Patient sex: M
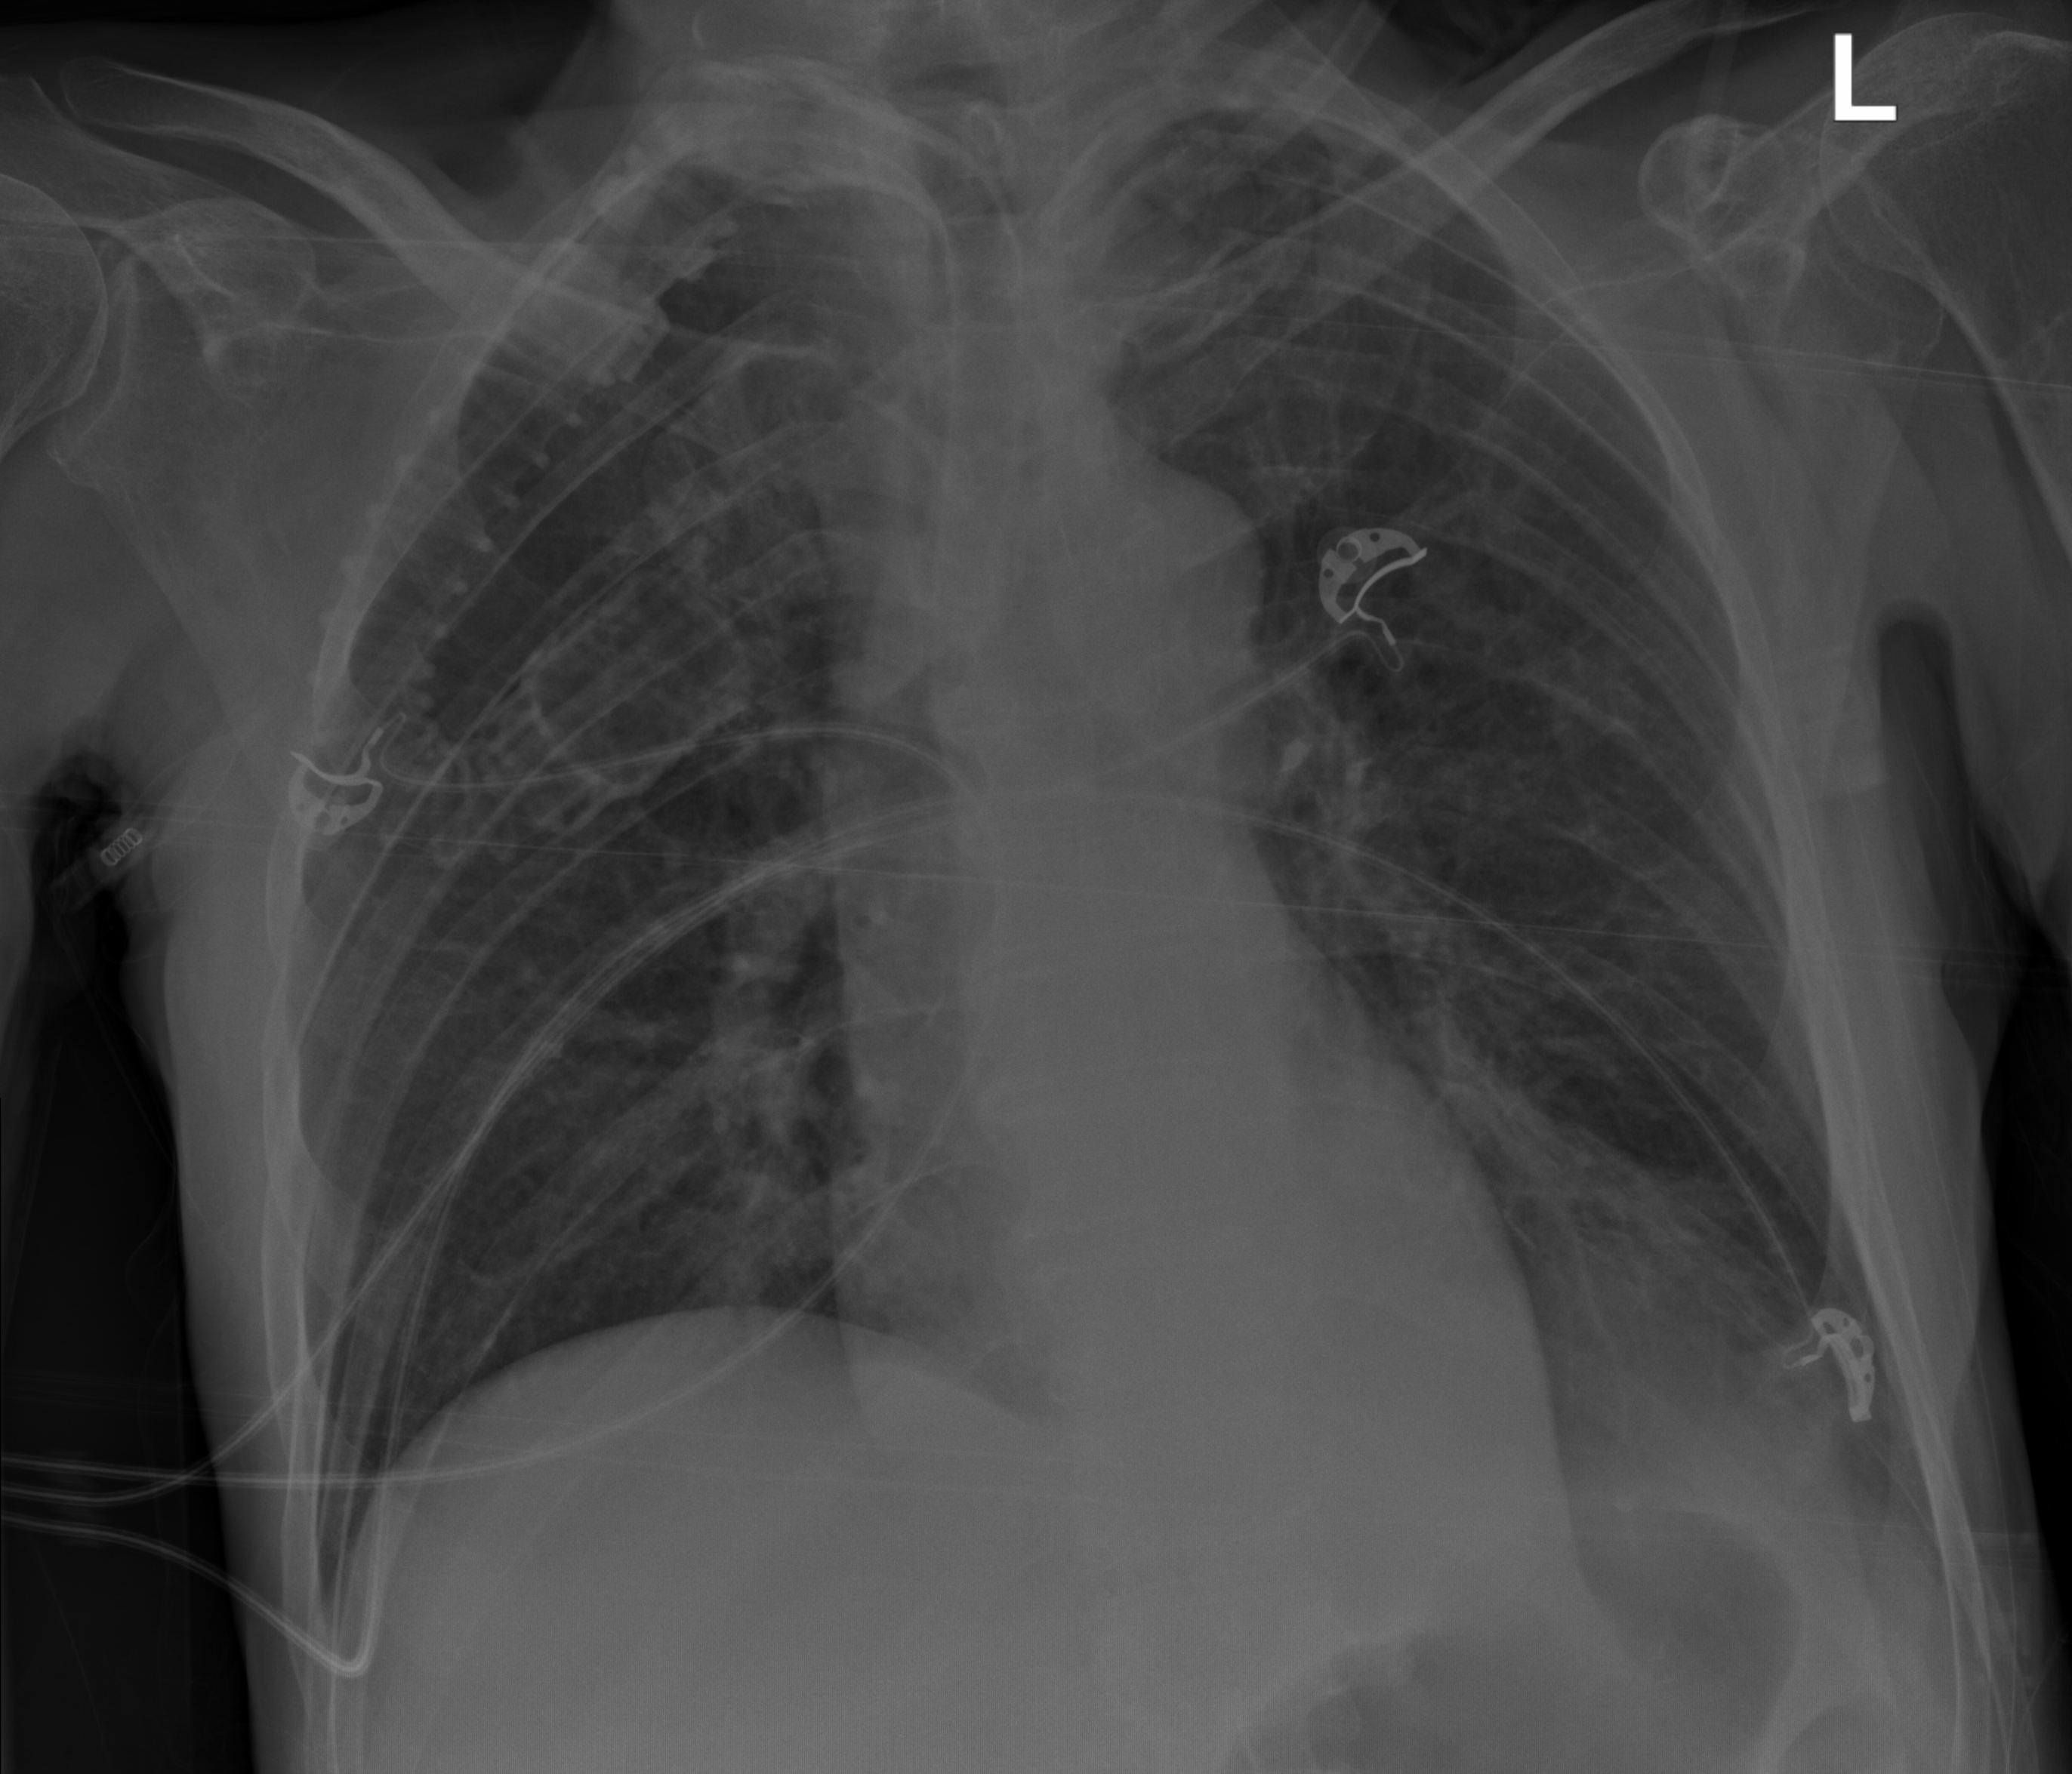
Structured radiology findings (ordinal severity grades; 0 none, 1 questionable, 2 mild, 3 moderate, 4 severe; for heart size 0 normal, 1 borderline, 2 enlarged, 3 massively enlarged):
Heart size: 0
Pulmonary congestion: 0
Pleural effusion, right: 0
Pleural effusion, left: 1
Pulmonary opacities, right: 0
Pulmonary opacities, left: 0
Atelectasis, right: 2
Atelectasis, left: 2